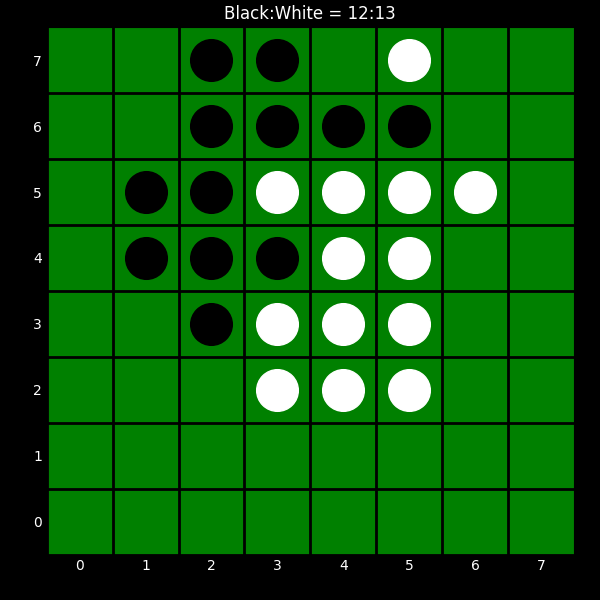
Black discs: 12
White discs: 13